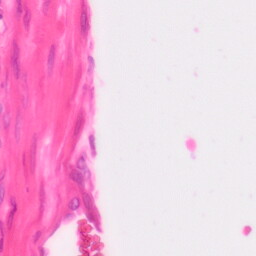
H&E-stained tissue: Colon